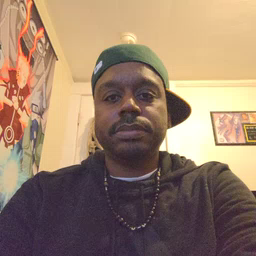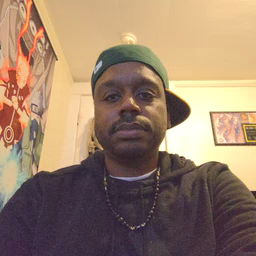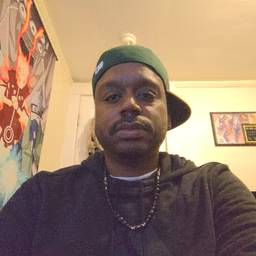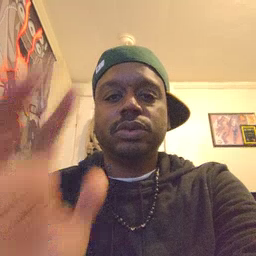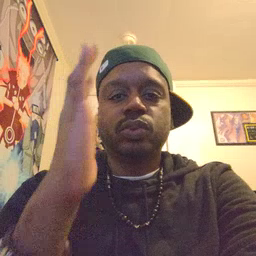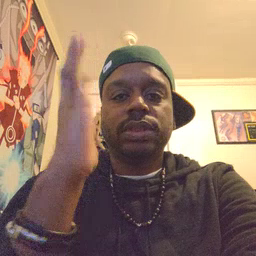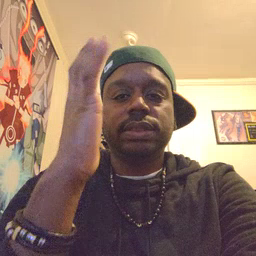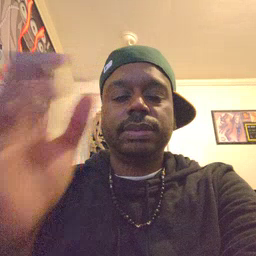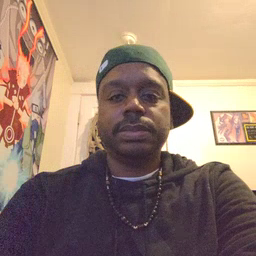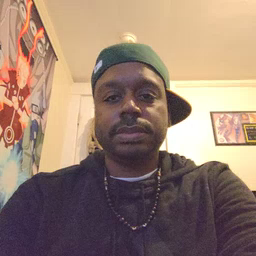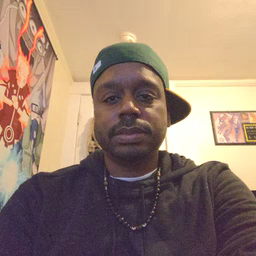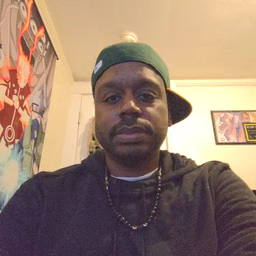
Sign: tree